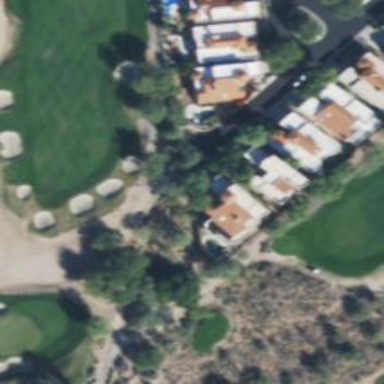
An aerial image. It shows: Path for golf carts.